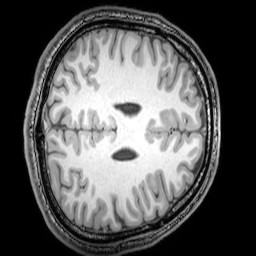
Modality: T1w
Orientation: axial
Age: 24
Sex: male
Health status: healthy
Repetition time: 0.081 s
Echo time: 0.037 s